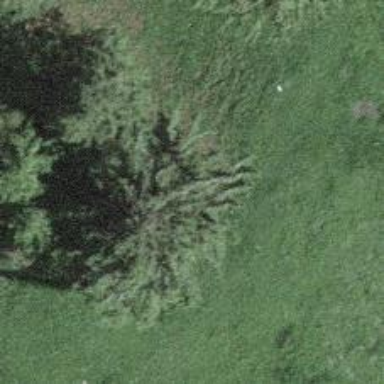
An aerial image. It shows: Evergreen needleleaved tree typically found in agricultural areas.